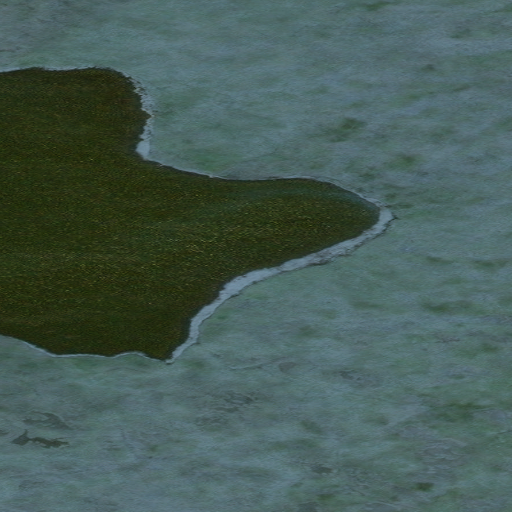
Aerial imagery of gap in Alaska named Itiviak Pass containing only unknown